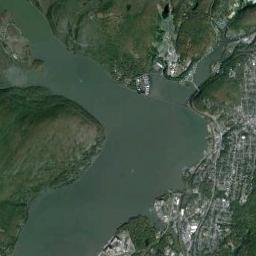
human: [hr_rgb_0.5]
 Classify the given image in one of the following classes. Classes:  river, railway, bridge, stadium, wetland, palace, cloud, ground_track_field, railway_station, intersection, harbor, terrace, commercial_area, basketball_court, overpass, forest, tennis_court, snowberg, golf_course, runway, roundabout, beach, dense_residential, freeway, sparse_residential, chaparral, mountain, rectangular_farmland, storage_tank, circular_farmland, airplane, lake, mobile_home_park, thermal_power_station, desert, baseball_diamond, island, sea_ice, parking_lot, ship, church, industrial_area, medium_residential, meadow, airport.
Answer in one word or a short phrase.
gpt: river